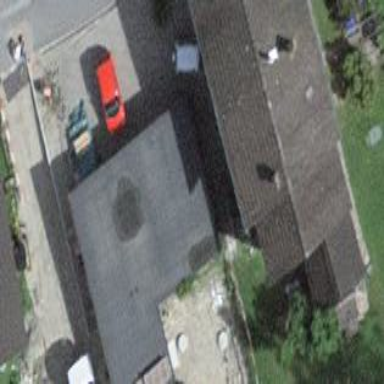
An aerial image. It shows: Garage building.